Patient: sex F, age 82
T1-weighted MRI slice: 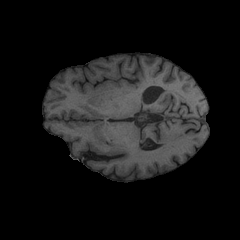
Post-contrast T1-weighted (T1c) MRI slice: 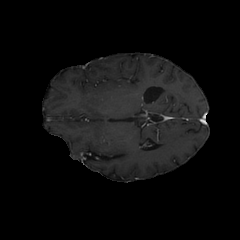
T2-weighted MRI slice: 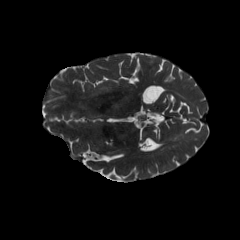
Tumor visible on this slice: yes
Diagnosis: Glioblastoma, IDH-wildtype
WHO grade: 4